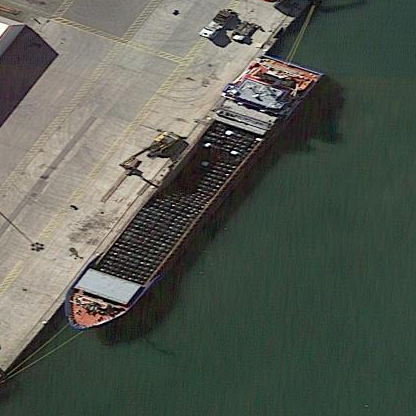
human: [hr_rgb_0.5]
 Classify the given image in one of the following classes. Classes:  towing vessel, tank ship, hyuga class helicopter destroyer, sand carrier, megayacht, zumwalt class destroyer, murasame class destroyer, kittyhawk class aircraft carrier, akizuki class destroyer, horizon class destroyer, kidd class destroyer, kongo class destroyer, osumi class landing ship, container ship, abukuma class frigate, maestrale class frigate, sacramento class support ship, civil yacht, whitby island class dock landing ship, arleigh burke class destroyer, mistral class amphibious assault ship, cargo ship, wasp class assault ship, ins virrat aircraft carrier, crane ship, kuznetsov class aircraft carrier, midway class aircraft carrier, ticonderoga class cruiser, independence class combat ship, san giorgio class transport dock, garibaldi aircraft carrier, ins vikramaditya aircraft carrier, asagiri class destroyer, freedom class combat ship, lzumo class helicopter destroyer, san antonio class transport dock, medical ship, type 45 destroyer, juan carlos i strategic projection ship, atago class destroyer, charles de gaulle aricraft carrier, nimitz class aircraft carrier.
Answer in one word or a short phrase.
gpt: Cargo ship